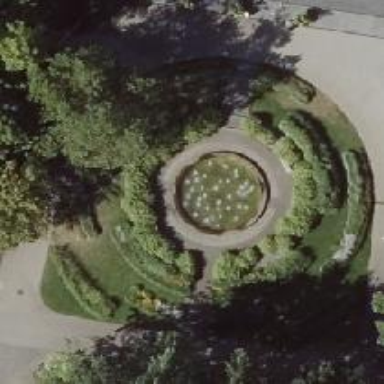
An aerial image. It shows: Fountain.